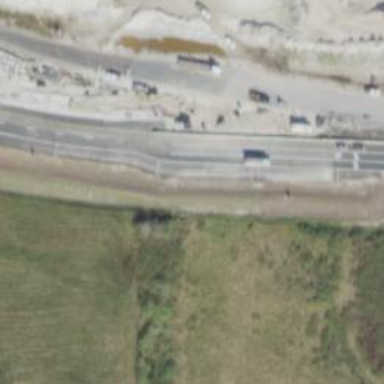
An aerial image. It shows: Motorway link road with diamond junction.